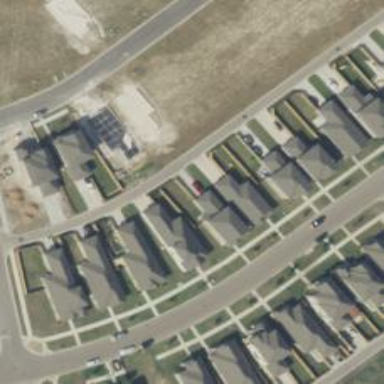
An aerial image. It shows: Alley classified as service road.